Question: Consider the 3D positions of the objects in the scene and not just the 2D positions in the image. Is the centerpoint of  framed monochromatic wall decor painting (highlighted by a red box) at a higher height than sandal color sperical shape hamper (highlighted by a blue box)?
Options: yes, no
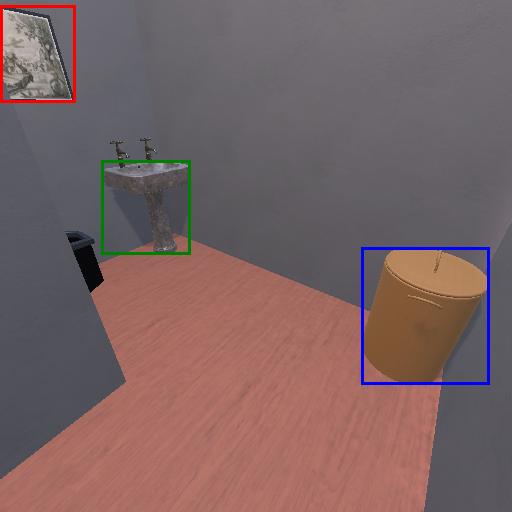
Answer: yes